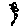
Label: flower